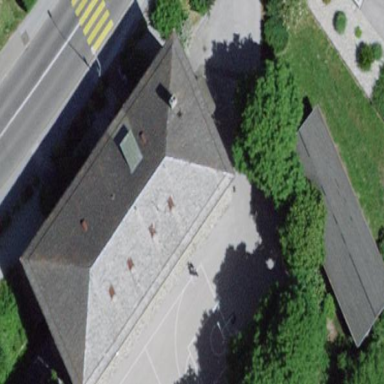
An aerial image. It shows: School building.